Question: Code run in jupyter notebook
'''
import pandas as pd
import numpy as np
myindex = ['USA','Canada','Mexico']
mydata = [1776,1867,1821]
myser = pd.Series(data=mydata,index=myindex)
myser['USA']
'''
code image

---
I am getting a key error (with the following error message) here even when I have put in a correct index
'''
KeyError Traceback (most recent call last)
<ipython-input-41-422adf17bf03> in <module>
----> 1 myser['USA']
D:\Anaconda\lib\site-packages\pandas\core\series.py in __getitem__(self, key)
851
852 elif key_is_scalar:
--> 853 return self._get_value(key)
854
855 if is_hashable(key):
D:\Anaconda\lib\site-packages\pandas\core\series.py in _get_value(self, label, takeable)
959
960 # Similar to Index.get_value, but we do not fall back to positional
--> 961 loc = self.index.get_loc(label)
962 return self.index._get_values_for_loc(self, loc, label)
963
D:\Anaconda\lib\site-packages\pandas\core\indexes
ange.py in get_loc(self, key, method, tolerance)
352 except ValueError as err:
353 raise KeyError(key) from err
--> 354 raise KeyError(key)
355 return super().get_loc(key, method=method, tolerance=tolerance)
356
KeyError: 'USA'
'''
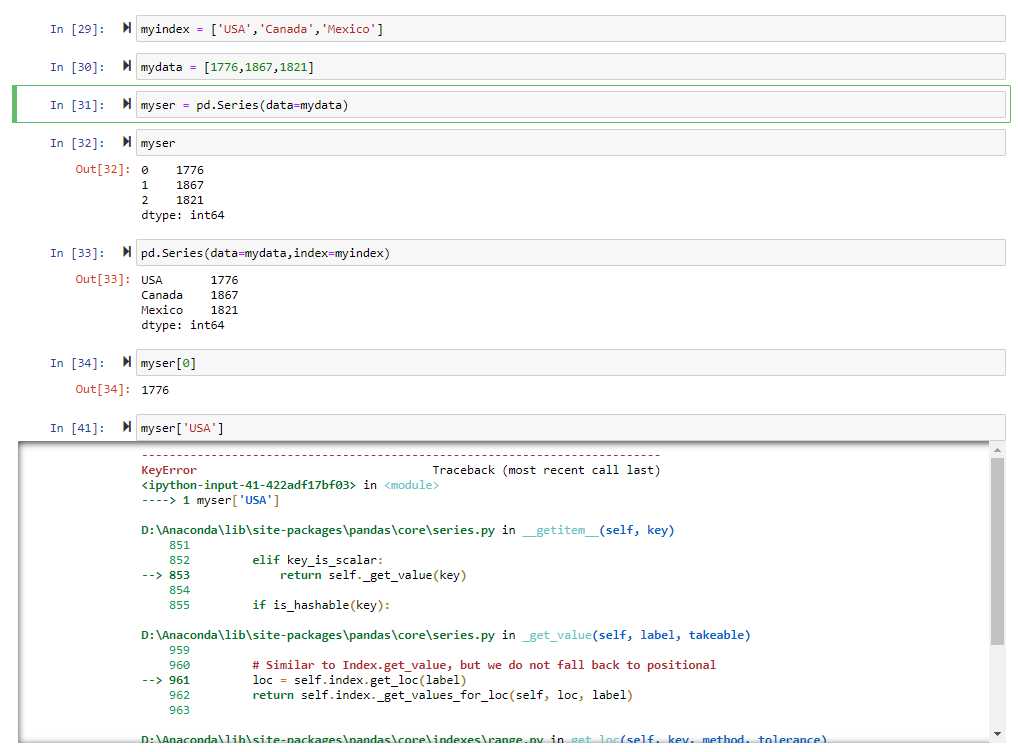
Answer: Try running the code you have mentioned as 'Code in Jupyter' it will run. In your image you have not assigned the pd.series to a variable. That is the issue.
I have tried the following and it works:
'''
import pandas as pd
my_index = ['Usa', 'Canada', 'Mexico']
my_data = [10, 20, 30]
my_ser_1 = pd.Series(data = my_data, index = my_index)
my_ser_1['Usa']
'''